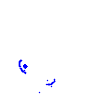
Particle: kaon